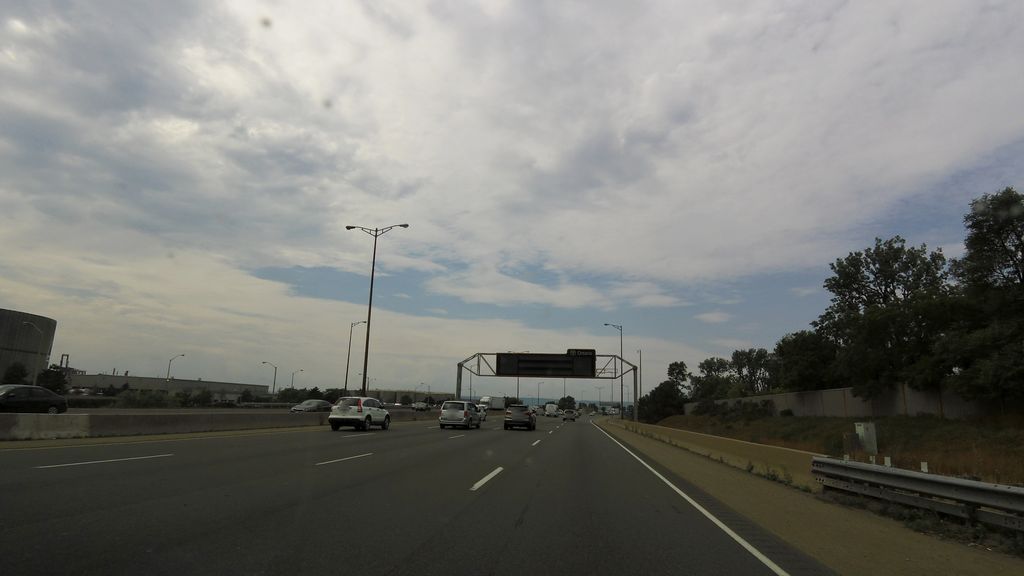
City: hamilton